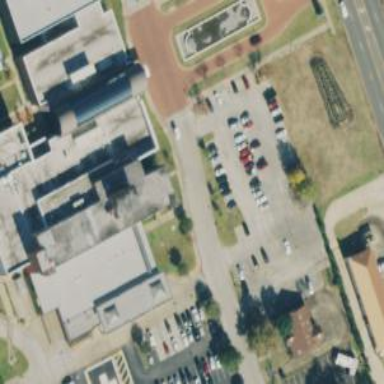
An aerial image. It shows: Hospital building.